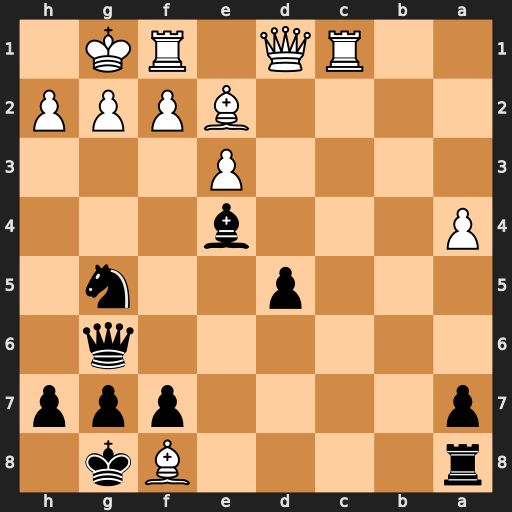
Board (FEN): r4Bk1/p4ppp/6q1/3p2n1/P3b3/4P3/4BPPP/2RQ1RK1
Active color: b
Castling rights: -
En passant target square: -
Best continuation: Nh3+ Kh1 Qxg2#